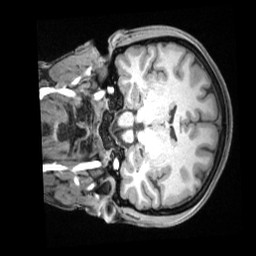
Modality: T1w
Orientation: coronal
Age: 25
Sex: female
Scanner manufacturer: siemens
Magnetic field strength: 3 T
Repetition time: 1.68 s
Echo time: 0.00188 s